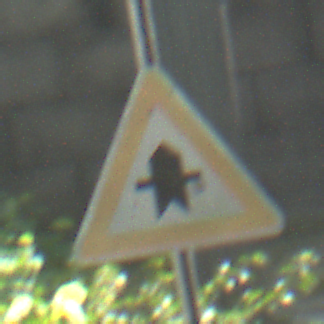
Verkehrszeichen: Vorfahrt
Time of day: Midday
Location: Outdoor (Suburban)
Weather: Clear
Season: NotSpecified
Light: Natural